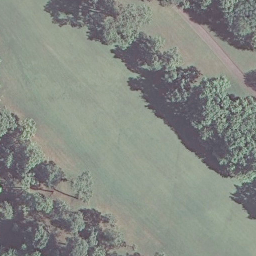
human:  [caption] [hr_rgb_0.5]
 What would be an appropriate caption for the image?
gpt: There are green turfs and some trees in the golf course .

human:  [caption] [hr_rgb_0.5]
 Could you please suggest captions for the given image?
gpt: A part of a golf course with with green turfs and some trees .

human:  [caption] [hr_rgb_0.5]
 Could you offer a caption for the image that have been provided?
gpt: This is a part of a golf course with turfs and some trees .

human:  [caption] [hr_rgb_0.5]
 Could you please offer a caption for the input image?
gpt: A part of a golf course with green turfs and some trees .

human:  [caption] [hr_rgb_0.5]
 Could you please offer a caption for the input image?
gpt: Green turfs and some trees in the golf course .